Question: Count the number of objects in the diagram.
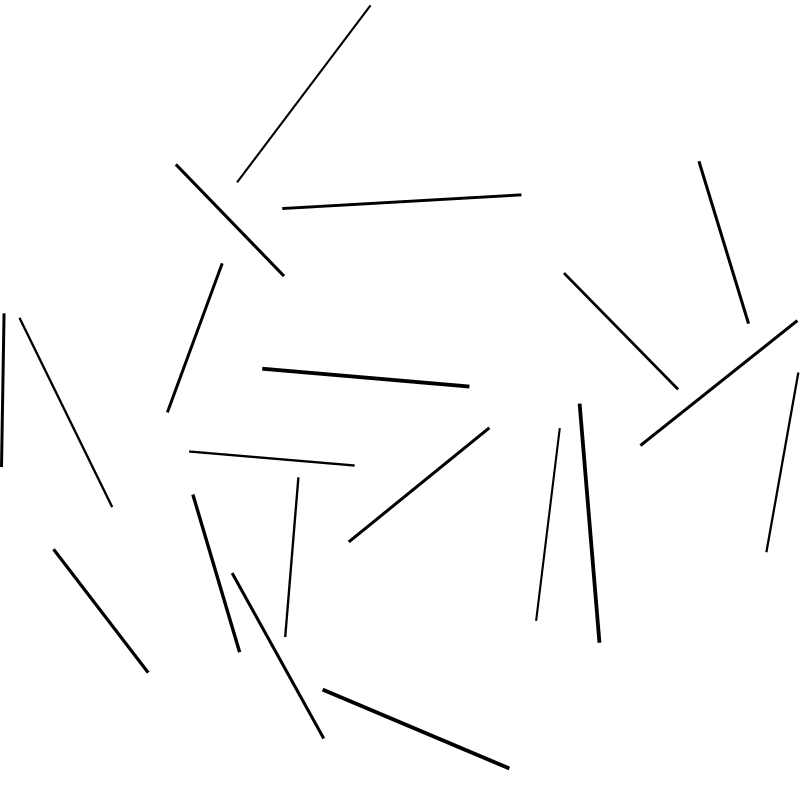
Answer: 20